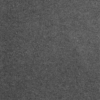
Label: dusty